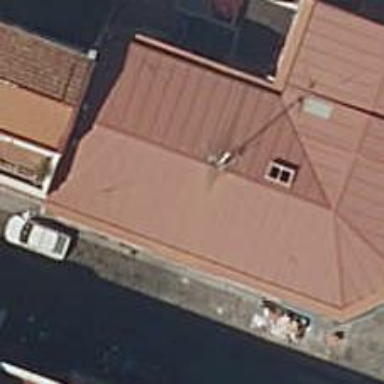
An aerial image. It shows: Restaurant.